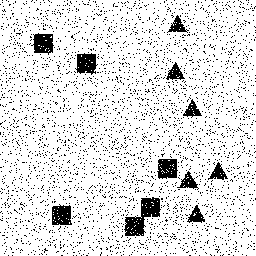
Squares: 6
Triangles: 6
Stars: 0
Total shapes: 12